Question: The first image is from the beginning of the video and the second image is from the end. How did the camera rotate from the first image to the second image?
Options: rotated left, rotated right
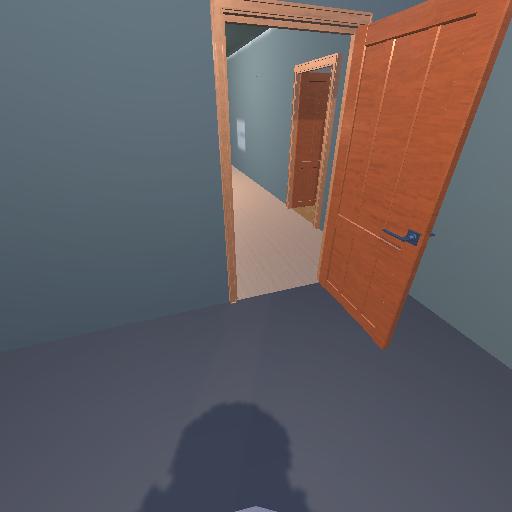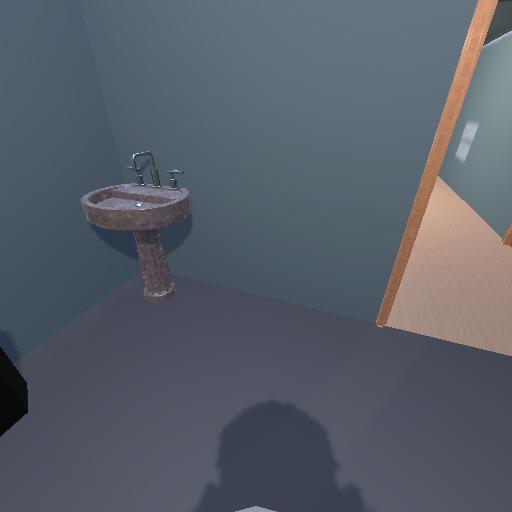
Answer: rotated left